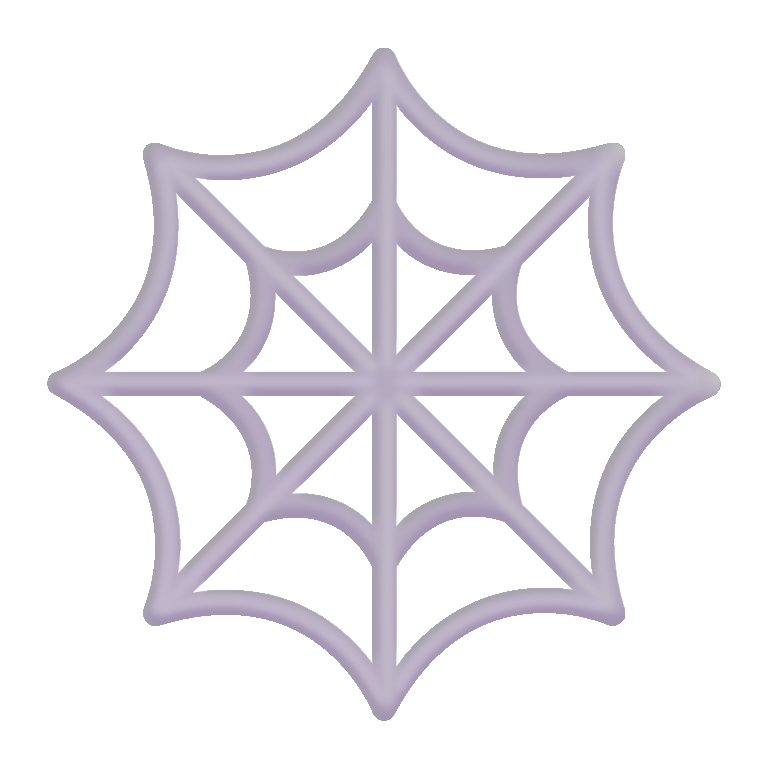
spider web color